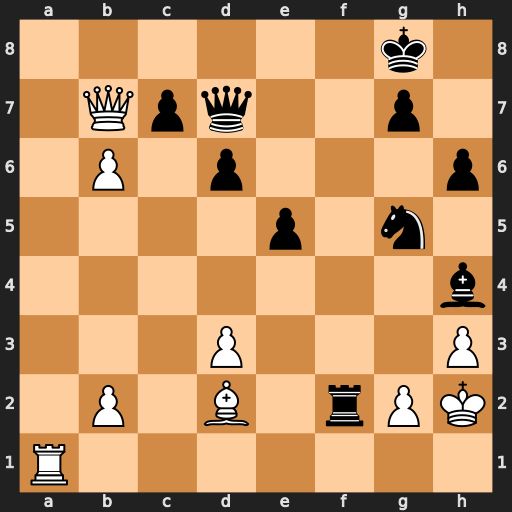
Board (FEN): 6k1/1Qpq2p1/1P1p3p/4p1n1/7b/3P3P/1P1B1rPK/R7
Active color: w
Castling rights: -
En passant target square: -
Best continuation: Bxg5 Bxg5 bxc7 Rf8 Ra8 Rxa8 Qxa8+